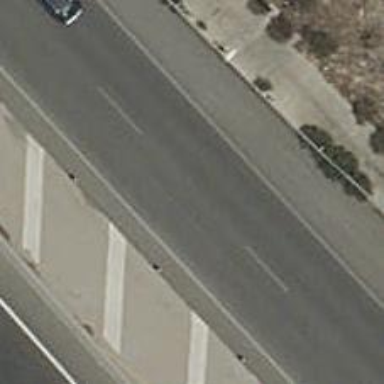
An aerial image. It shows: Bridge over motorway_link.